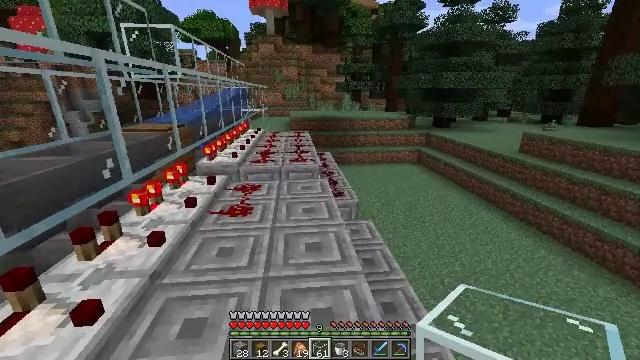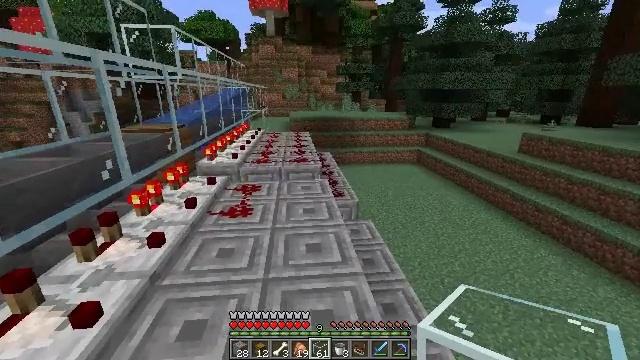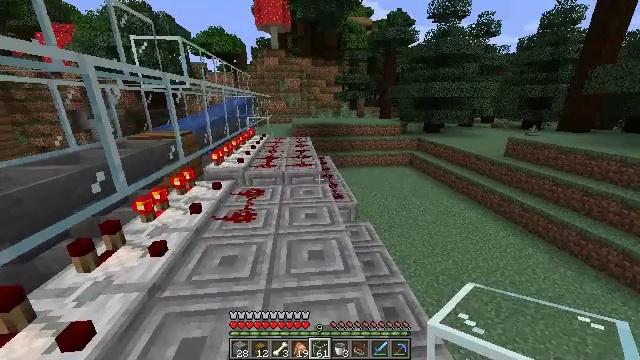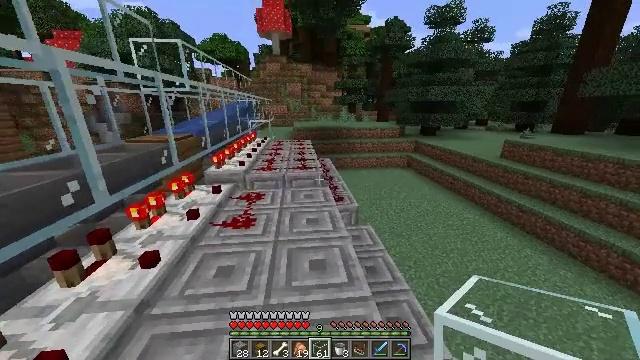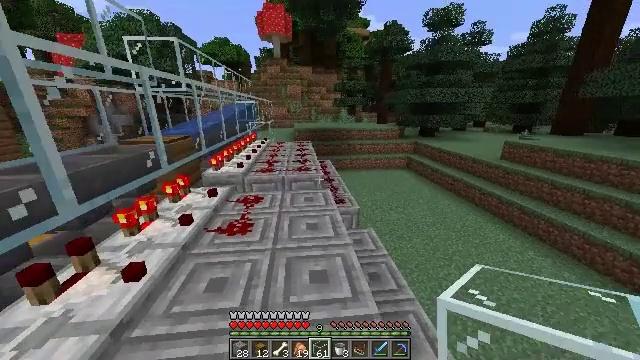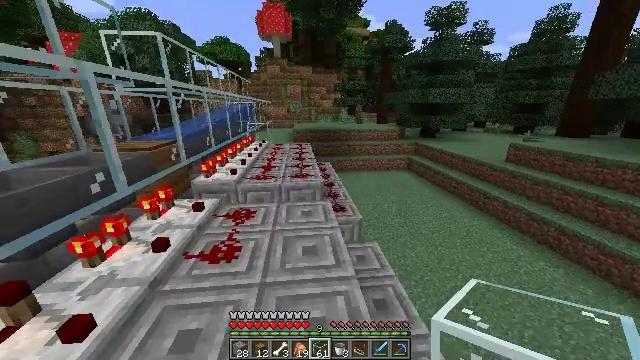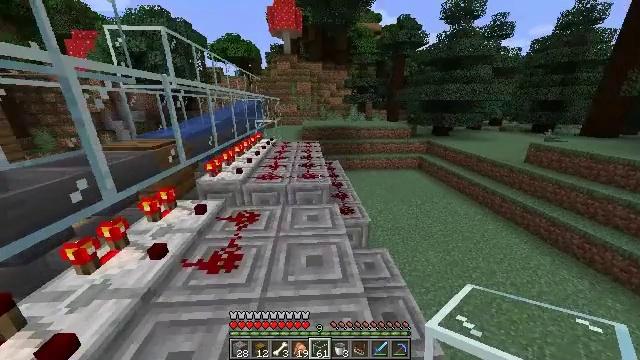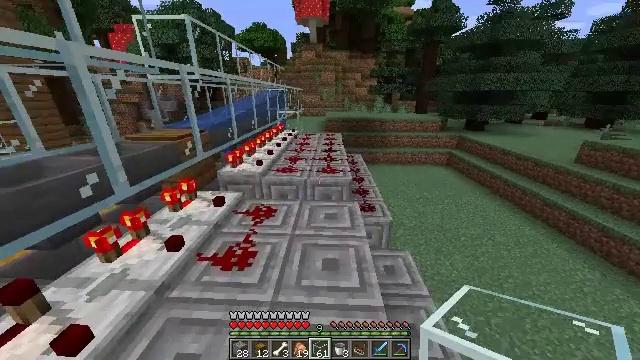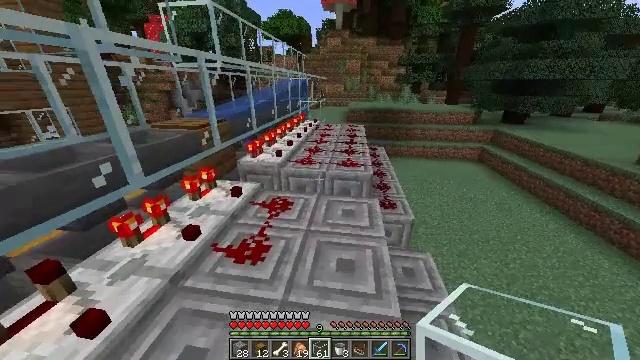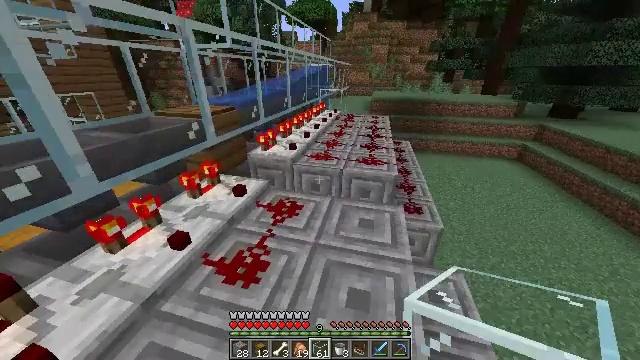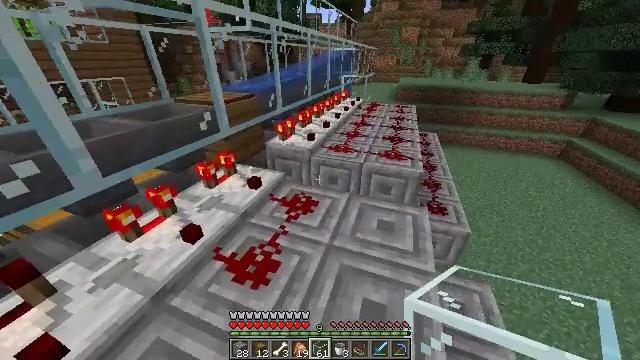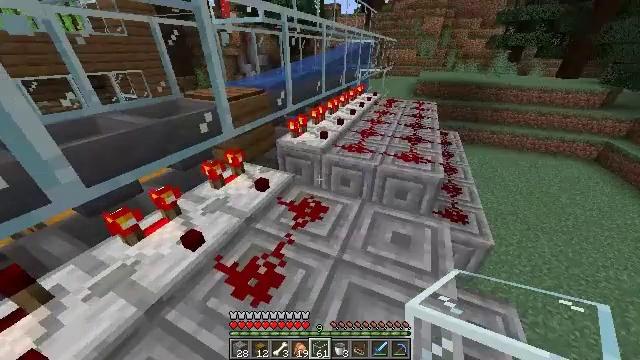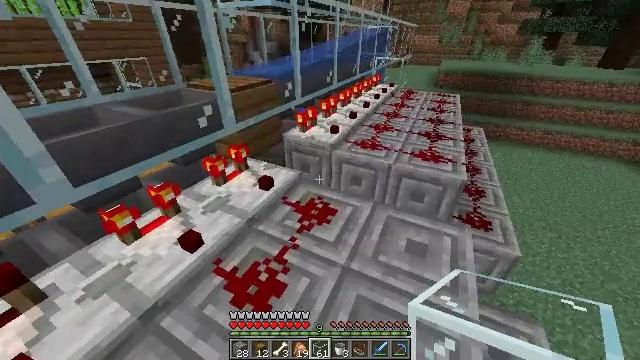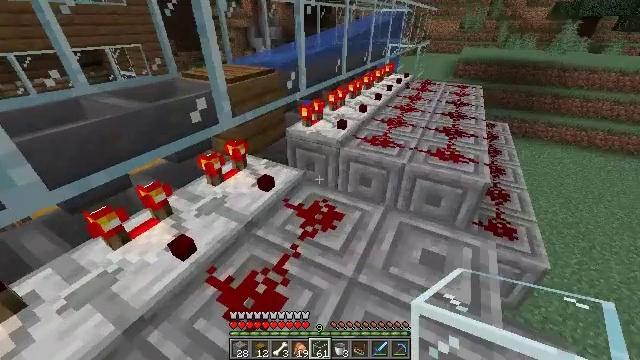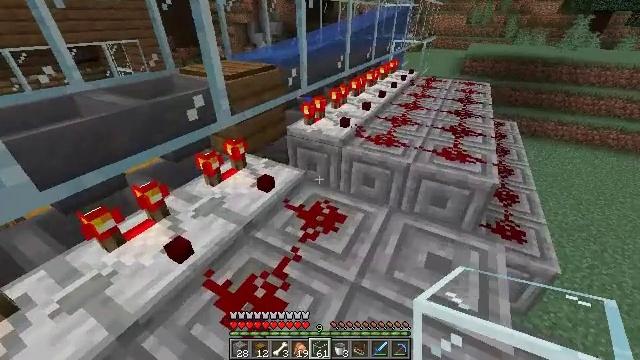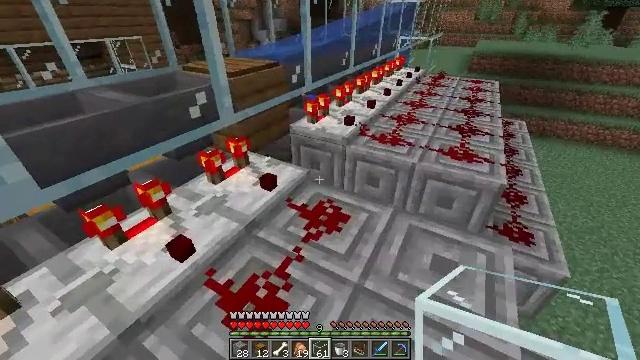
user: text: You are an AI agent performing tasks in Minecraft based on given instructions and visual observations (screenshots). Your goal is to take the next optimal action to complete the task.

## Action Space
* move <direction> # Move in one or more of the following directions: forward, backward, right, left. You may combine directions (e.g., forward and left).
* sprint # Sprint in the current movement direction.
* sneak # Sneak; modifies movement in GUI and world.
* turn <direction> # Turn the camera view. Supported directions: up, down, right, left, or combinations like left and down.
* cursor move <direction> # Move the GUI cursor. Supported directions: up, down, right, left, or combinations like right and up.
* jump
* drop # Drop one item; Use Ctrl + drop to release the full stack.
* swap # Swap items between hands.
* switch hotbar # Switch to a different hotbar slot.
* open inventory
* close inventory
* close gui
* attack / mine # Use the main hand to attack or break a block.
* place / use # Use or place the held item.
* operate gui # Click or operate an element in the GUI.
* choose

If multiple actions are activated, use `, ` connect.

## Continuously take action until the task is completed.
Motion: motion action
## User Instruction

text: Shovel up some gravel.
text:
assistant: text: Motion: move forward, sprint
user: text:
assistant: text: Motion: move forward, sprint
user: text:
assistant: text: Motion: move forward, sprint
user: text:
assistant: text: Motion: move forward, sprint
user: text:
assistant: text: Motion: move forward
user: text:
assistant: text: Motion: move forward, turn left
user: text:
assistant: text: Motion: move forward, turn left and down
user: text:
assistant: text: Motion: move forward, turn left and down
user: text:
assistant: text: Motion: move forward, turn left and down
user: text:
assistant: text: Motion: move forward, turn left and down
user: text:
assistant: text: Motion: turn left and down
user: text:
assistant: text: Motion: turn left and down
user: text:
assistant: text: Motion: turn left
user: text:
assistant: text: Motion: no_op
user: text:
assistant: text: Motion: no_op
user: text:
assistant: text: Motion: turn left
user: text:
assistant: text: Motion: turn left and up
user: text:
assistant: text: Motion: turn left and up
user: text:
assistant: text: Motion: turn left and up
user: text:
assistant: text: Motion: turn left and up
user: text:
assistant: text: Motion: turn up
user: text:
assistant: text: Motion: turn up
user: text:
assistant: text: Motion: no_op
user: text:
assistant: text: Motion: no_op
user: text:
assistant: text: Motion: no_op
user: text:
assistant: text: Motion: no_op
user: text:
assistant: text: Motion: no_op
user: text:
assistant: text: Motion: turn left
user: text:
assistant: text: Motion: move left
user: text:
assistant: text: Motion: move left